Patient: sex F, age 83
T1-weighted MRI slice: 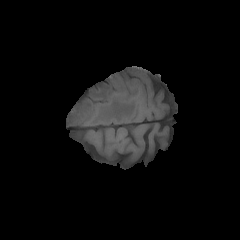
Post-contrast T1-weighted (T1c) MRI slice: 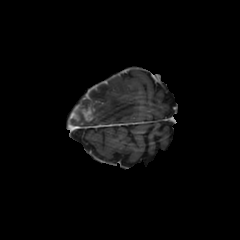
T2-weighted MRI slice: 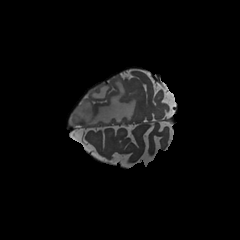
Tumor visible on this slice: yes
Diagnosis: Glioblastoma, IDH-wildtype
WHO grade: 4